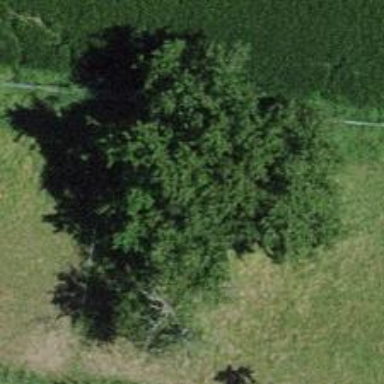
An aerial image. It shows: Agricultural area with deciduous broadleaved trees.